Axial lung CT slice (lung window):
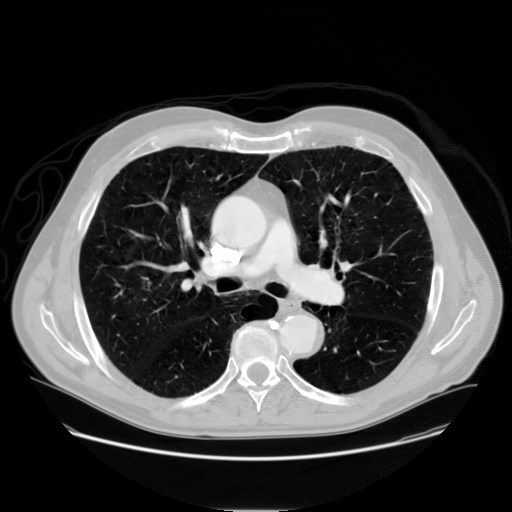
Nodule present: no